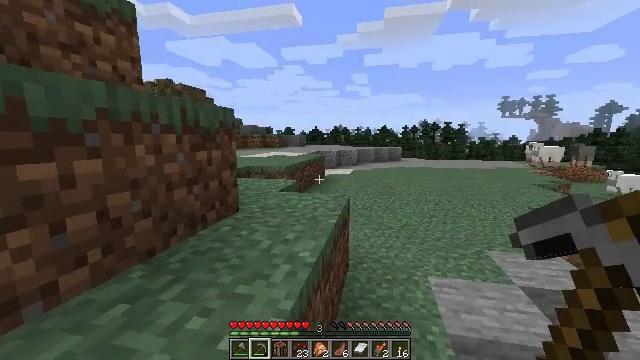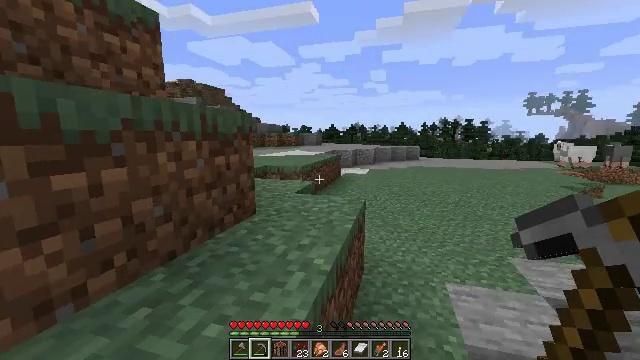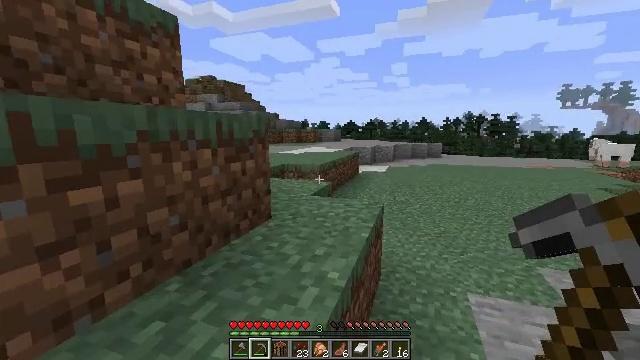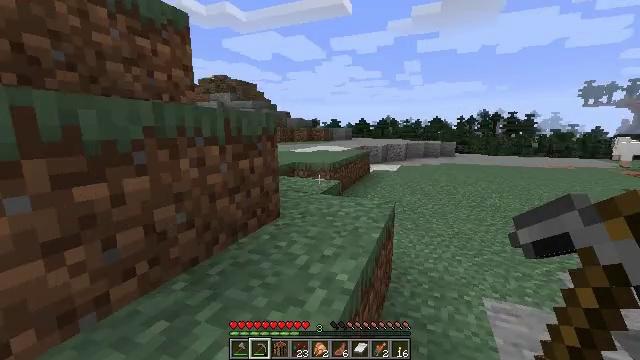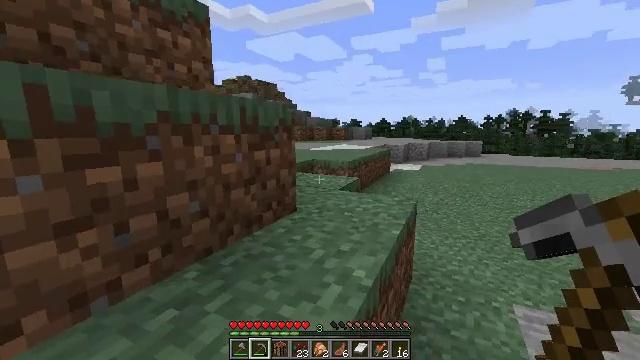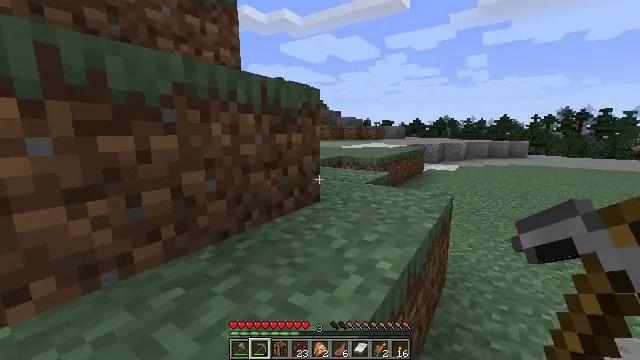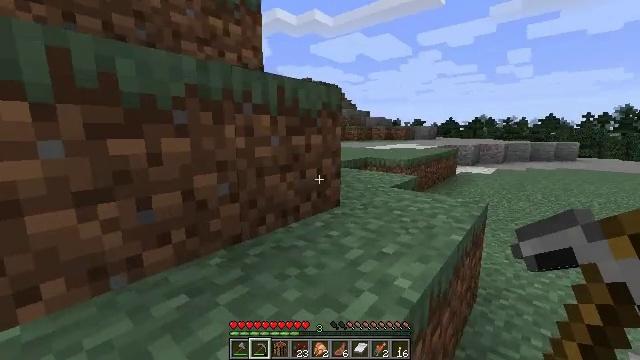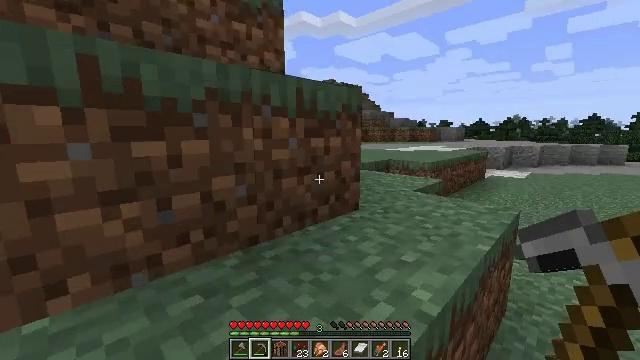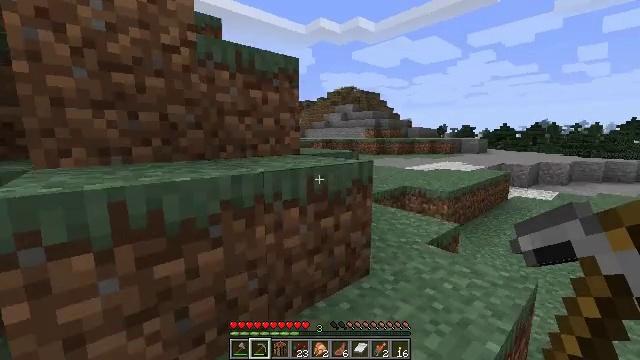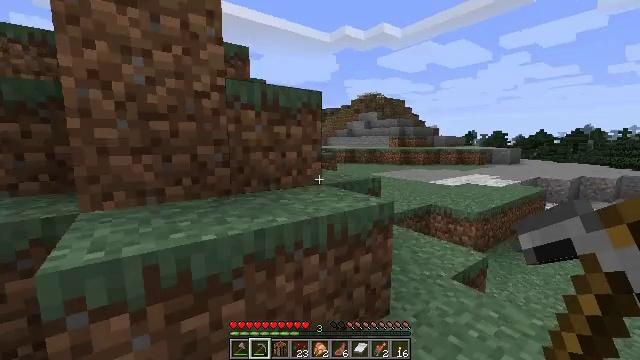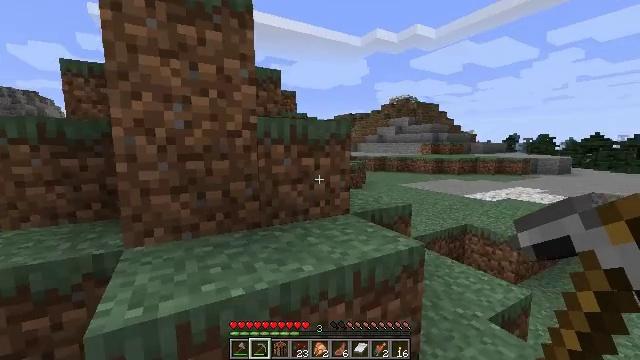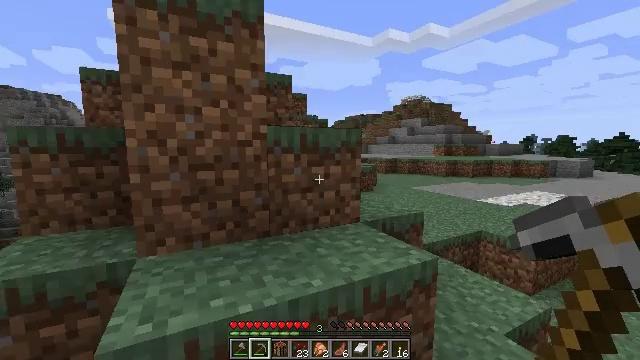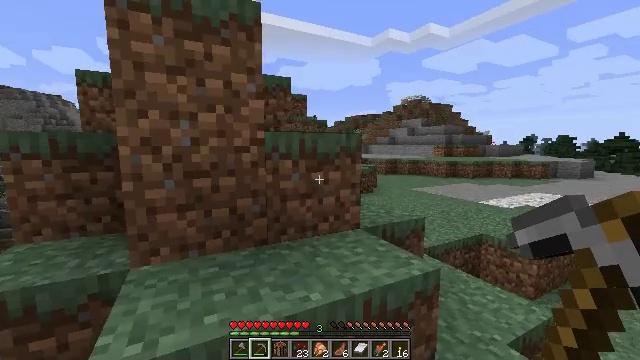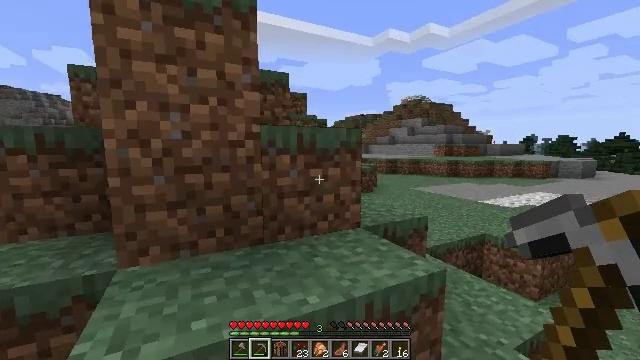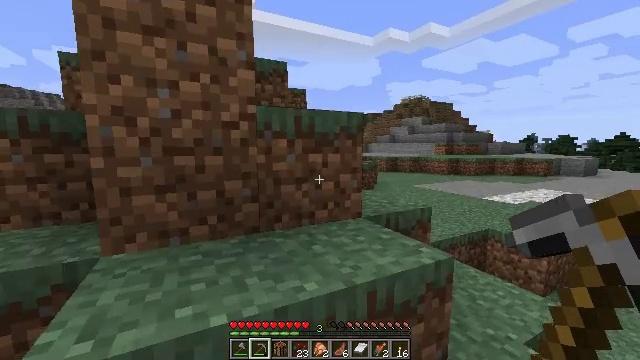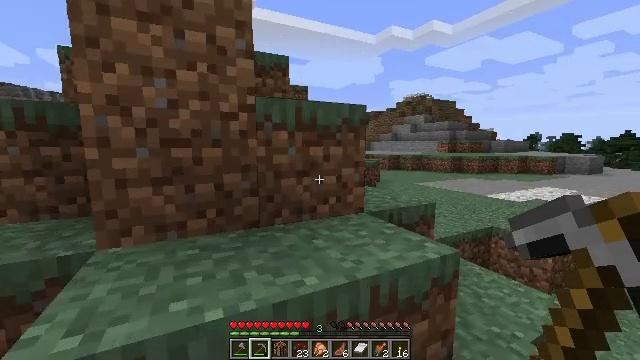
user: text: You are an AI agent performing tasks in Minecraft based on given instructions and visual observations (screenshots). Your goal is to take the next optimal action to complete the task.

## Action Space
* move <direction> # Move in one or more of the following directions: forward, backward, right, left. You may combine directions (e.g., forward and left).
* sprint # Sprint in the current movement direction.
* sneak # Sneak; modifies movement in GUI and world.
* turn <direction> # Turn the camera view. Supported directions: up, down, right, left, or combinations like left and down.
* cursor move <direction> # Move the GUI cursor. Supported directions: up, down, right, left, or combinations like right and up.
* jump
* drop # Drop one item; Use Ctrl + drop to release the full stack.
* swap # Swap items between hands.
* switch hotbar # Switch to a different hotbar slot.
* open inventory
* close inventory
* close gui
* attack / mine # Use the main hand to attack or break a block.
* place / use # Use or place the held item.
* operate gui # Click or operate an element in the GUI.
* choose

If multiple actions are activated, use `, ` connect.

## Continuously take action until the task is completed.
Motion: motion action
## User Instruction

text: Pick up the dandelion.
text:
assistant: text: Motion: move forward, turn left, jump
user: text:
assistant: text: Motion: move forward, turn left and down, jump
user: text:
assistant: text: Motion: move forward, turn left, jump
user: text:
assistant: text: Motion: move forward, turn left, jump
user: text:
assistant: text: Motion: move forward, turn left, jump
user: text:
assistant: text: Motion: move forward and move left, turn left, jump
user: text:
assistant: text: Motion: move forward and move left, turn left, jump
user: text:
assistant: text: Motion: move forward and move left, turn left, jump
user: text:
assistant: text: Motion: move forward and move left, turn left and up, jump
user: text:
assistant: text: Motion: move forward, turn left, jump
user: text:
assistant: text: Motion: move forward, turn left, jump
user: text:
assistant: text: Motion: move forward, jump
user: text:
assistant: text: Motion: move forward, jump
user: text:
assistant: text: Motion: move forward, jump
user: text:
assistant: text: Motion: move forward, jump
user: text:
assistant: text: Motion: move forward, turn left and down, jump
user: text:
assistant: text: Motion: move forward and move left, turn left and down, jump
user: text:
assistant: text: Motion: move forward and move left, jump
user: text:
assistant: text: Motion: move forward and move left, jump
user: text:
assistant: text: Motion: move forward, jump
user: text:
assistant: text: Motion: move forward, turn right, jump
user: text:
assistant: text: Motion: move forward, jump
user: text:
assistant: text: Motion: move forward, jump
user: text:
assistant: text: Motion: move forward, turn right and down, jump
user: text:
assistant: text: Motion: move forward, turn down, jump
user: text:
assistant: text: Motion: move forward, jump
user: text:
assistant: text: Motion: move forward, jump
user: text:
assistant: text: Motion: move forward, turn down, jump
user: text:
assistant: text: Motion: move forward, jump
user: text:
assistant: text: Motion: move forward, jump